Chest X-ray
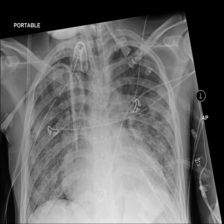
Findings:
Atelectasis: negative
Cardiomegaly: negative
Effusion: negative
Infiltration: negative
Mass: negative
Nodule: negative
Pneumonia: negative
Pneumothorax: positive
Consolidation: negative
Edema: negative
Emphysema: positive
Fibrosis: negative
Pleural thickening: negative
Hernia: negative